Question: I have been told by my tutor that there is an issue with my ERD, I have been trying to figure out what is wrong with it for a few hours now and can't get my head around it. I was just wondering if anyone can spot the issue, thanks for the help!
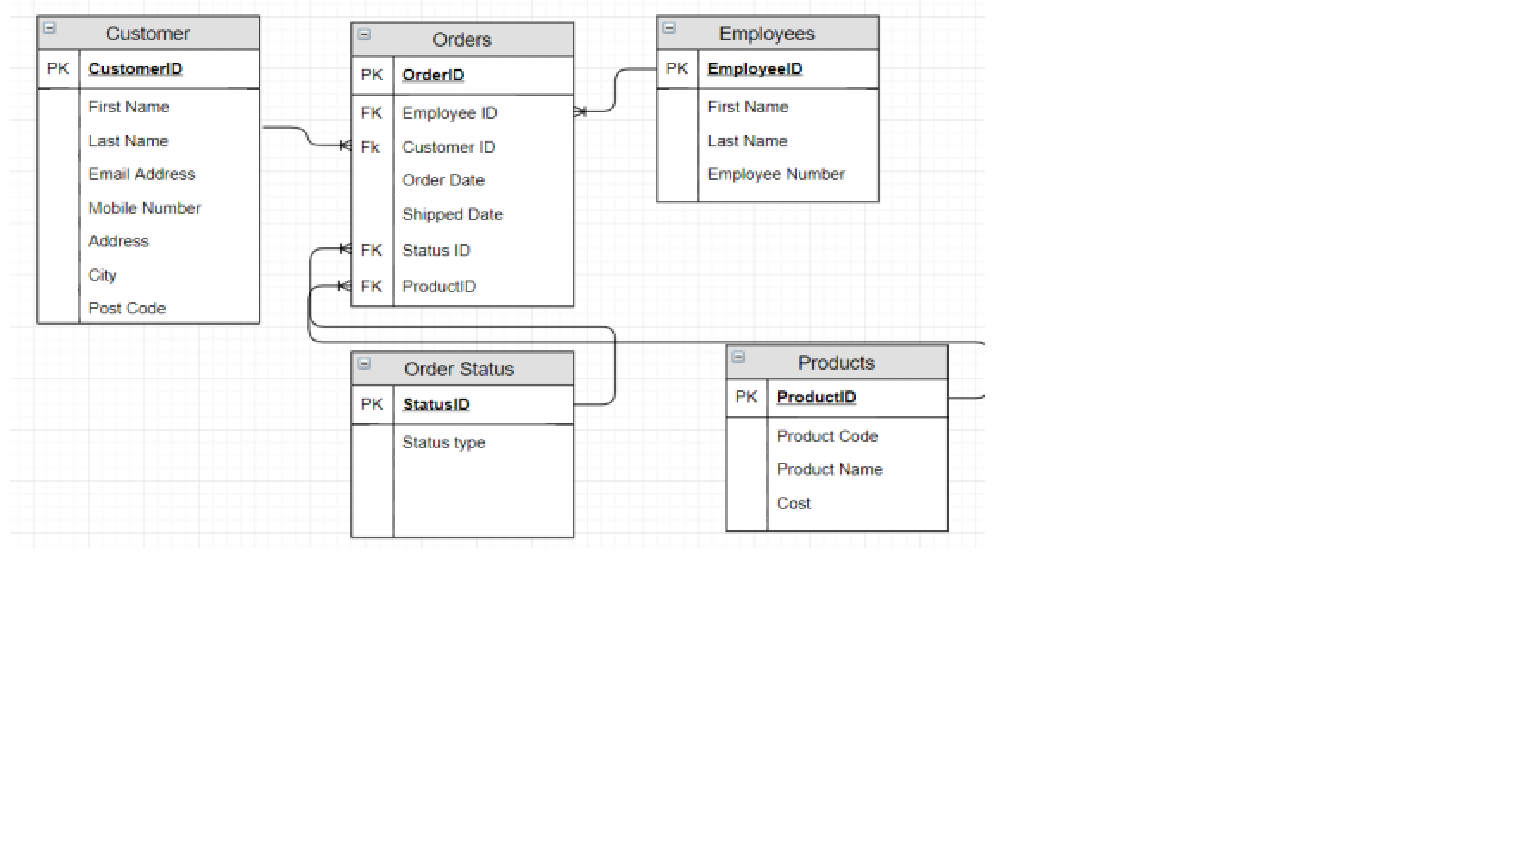
Answer: Your join from the 'Customer' table to the 'Orders' table is not on the 'CustomerID' primary key field.
Also, to adhere to database normalisation rules, 'Products' would typically be linked to an order table, as this avoids repeating order information (such as Customer, Employee, Date etc.) for every product ordered.